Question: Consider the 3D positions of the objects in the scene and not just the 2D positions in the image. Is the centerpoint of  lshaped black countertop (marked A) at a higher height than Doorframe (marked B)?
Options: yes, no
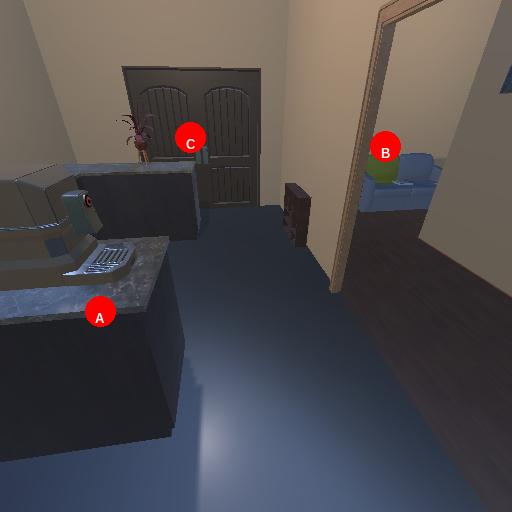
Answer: yes